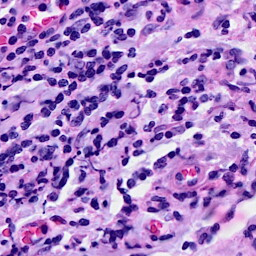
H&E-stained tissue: Breast